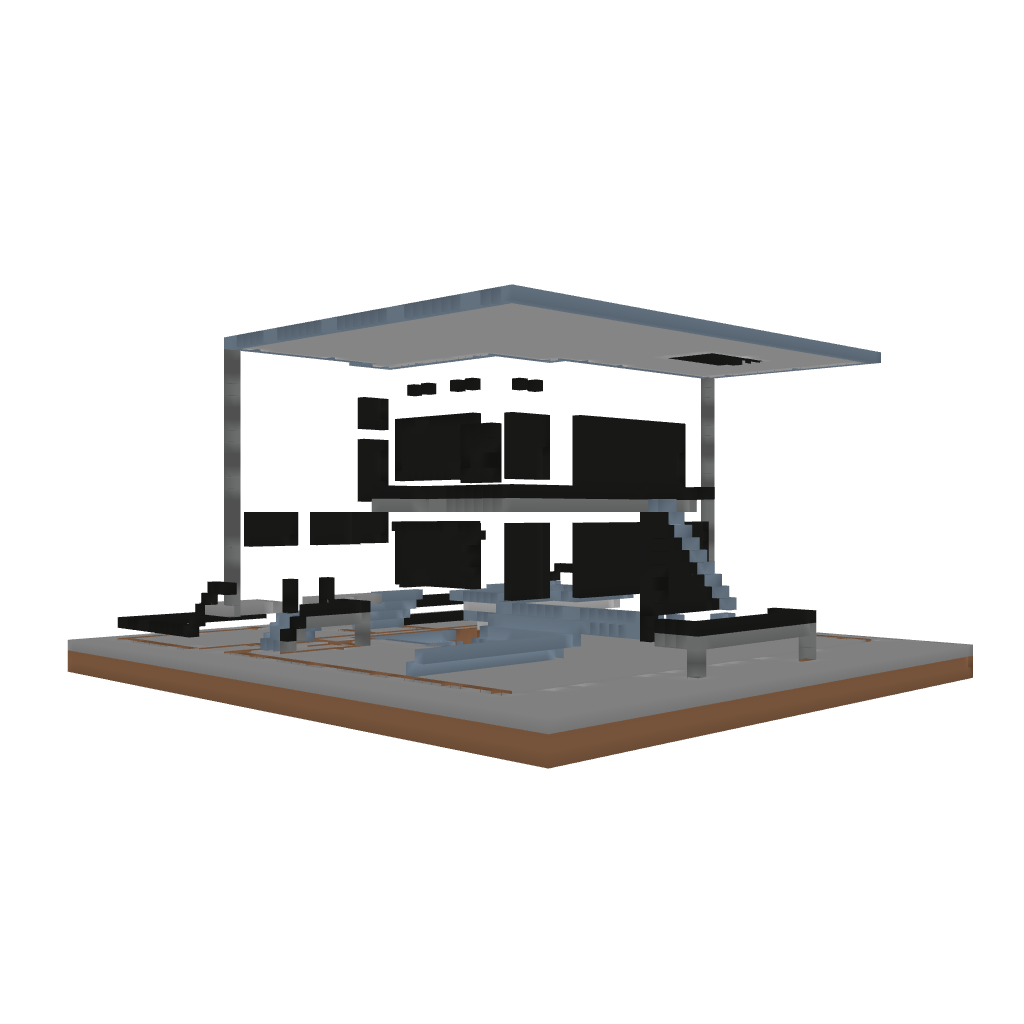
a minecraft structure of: Modern Loft